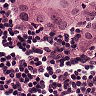
Metastatic tissue present: yes